Question: I have a simple regex which searches a sentence to see if it contains the word of|for|in|at and here is my regex that is almost working in regexpal:
[^A-Za-z]of|for|in|at[^A-Za-z]
I run it on following setences:
'''
show me the weather of seattle
show me the weather in seattle
show me the weather for seattle
show me the weather at seattle
'''
and here are results:

When I use it in my Java code it doesnt works at all. In regexpal too is shows space with for and at which I defined at start and end. Can someone please tell what is wrong with my regex and how to search for one of many words in a sentence
I always get else condition in my java which means it is not matching regex. Here is my java code:
'''
public class Regex
{
public static void main(String[] args)
{
String str = "show me the weather in seattle";
if(str.matches("[^A-Za-z]of|for|in|at[^A-Za-z]")){
System.out.println("Yayyy!!");
}
else{
System.out.println("OMG now what to do");
}
}
}
'''
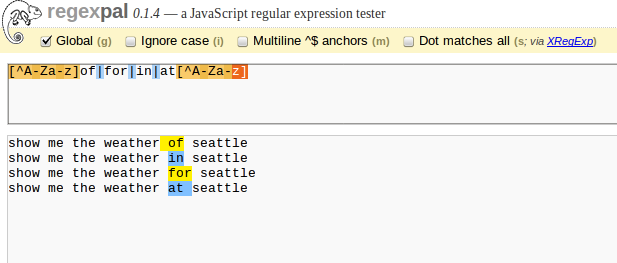
Answer: Doesn't this work '.*<URL>[^A-Za-z].*' ?. Ofcourse you will need to do extra to check for the boundary cases where of|for|in|at is either the start or the end of the word.